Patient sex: F
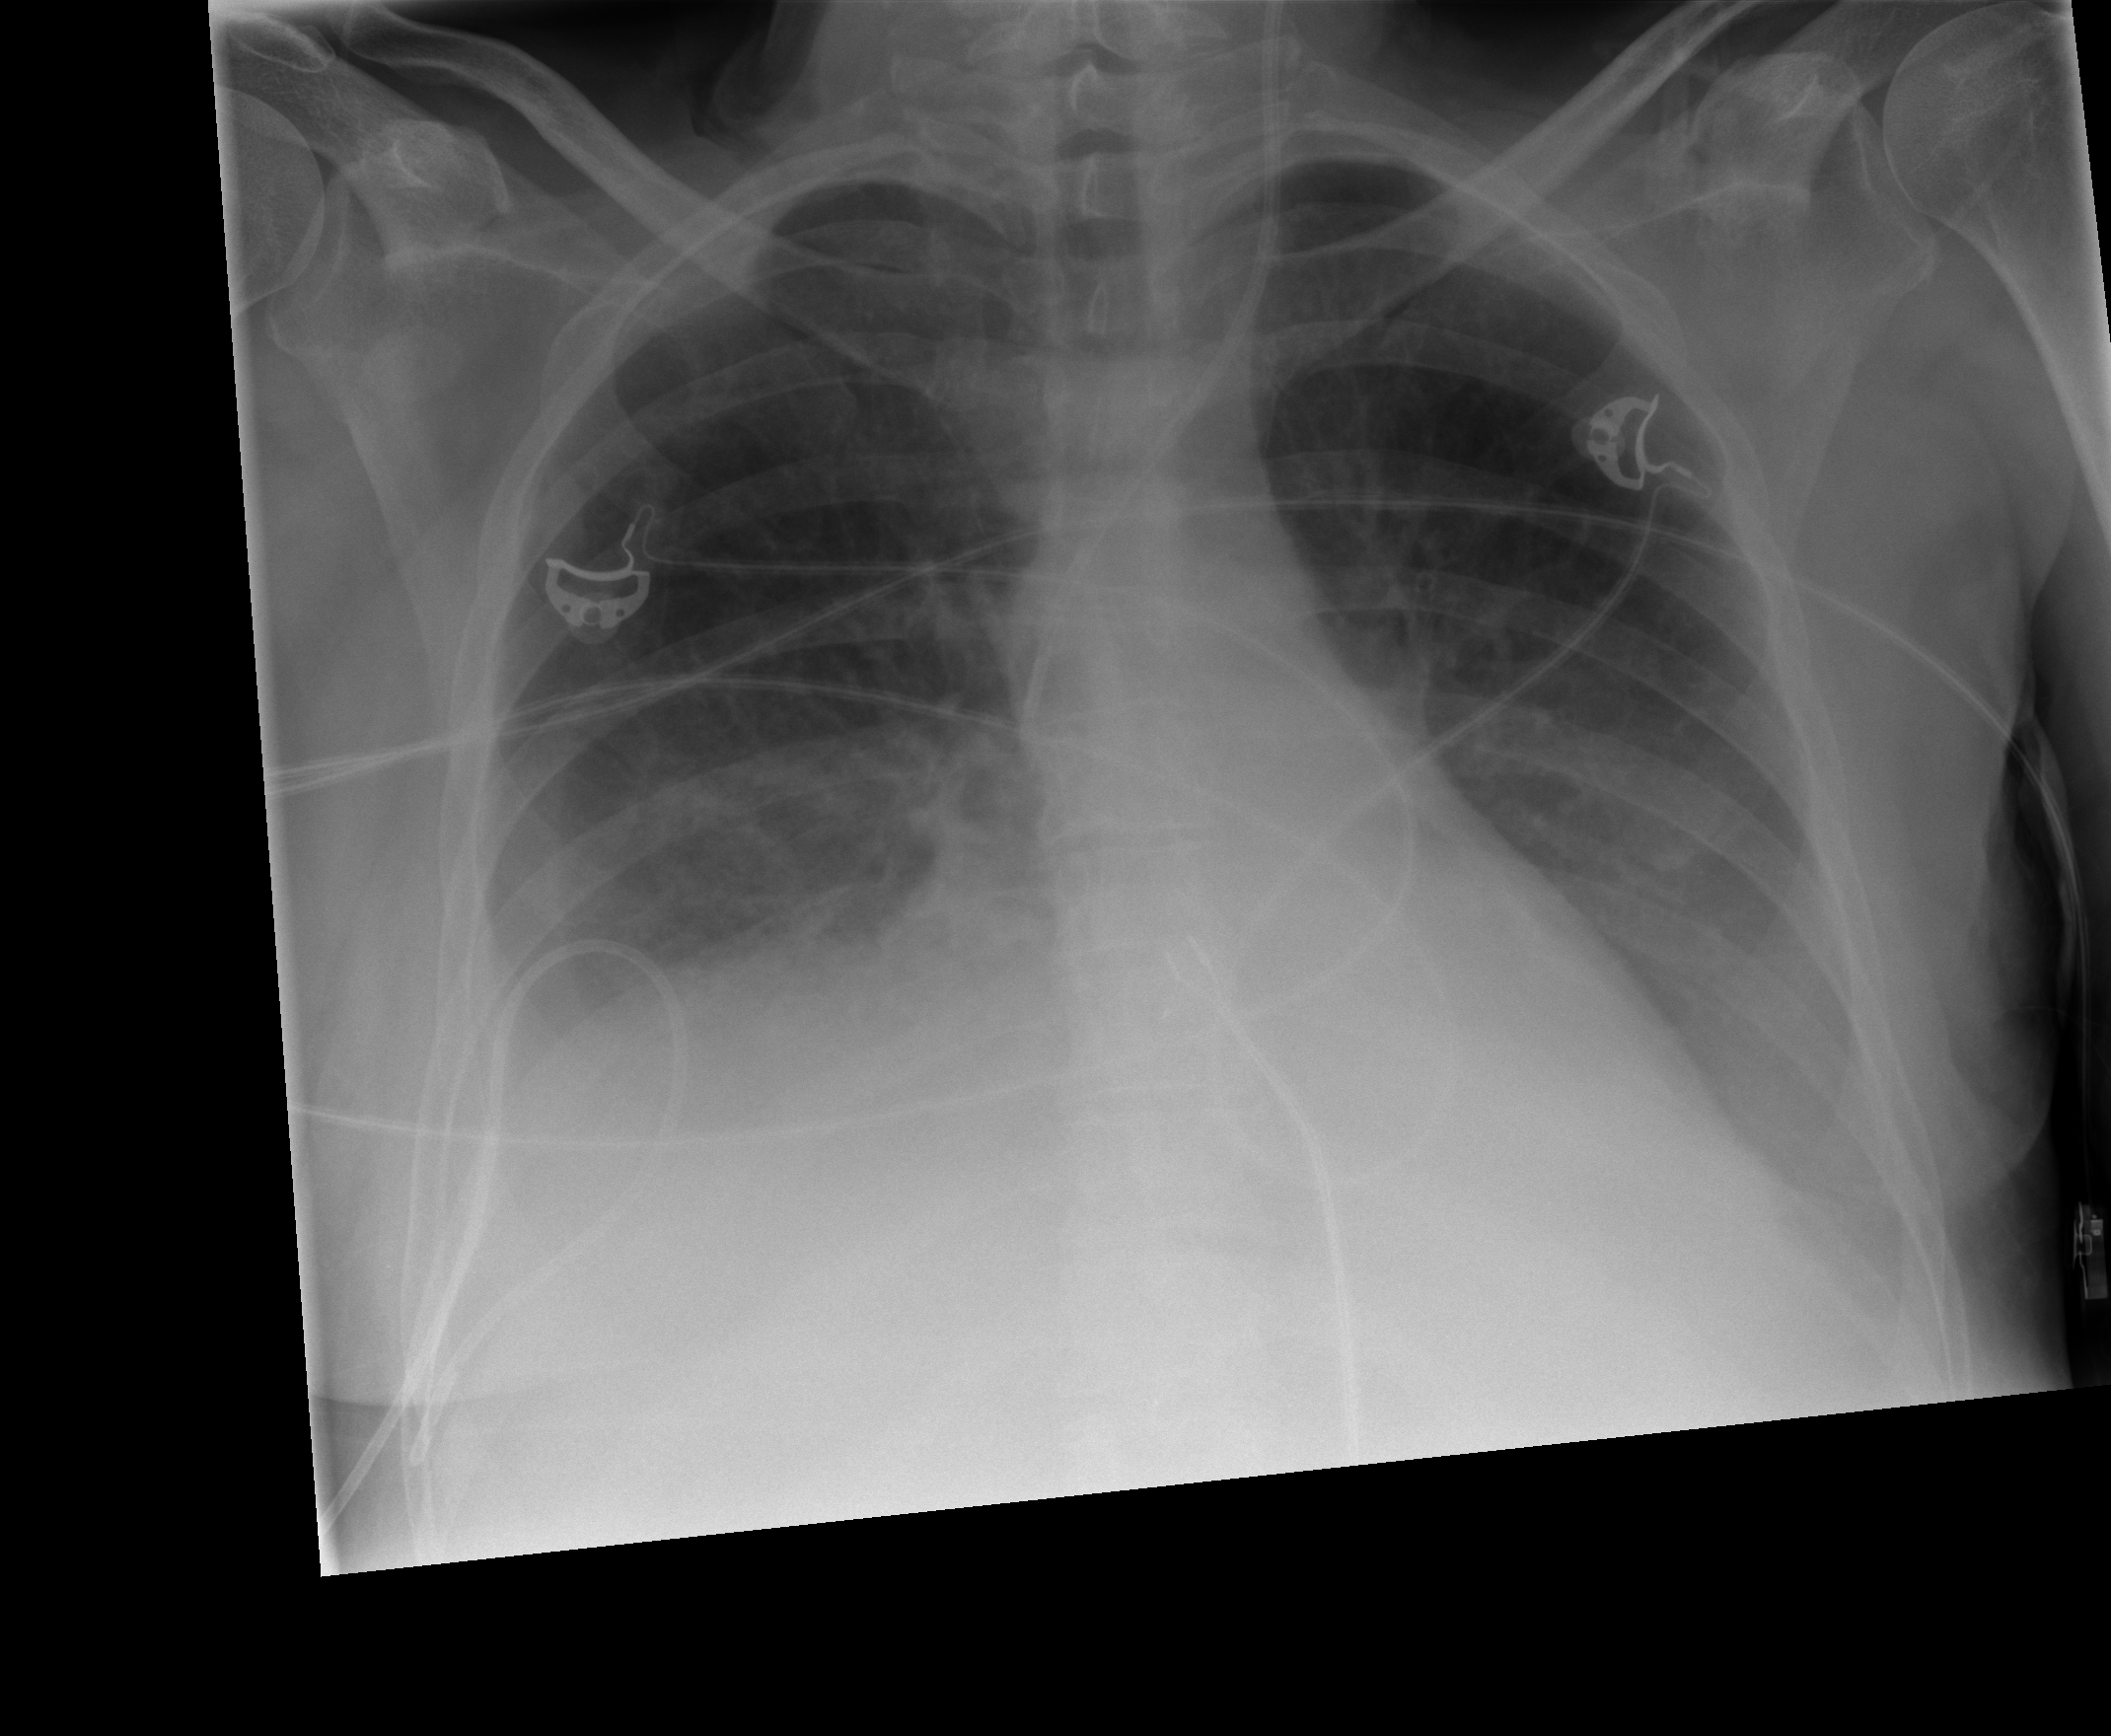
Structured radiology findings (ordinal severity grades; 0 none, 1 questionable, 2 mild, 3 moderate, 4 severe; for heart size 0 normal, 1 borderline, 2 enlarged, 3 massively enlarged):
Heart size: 0
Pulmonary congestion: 0
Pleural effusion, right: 3
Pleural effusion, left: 2
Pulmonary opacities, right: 0
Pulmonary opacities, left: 0
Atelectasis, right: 2
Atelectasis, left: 2